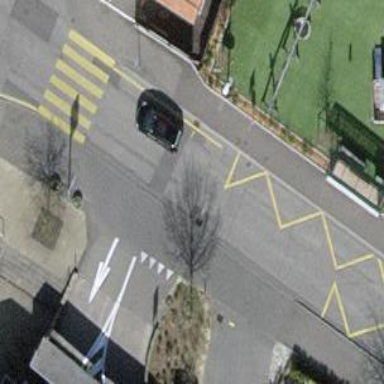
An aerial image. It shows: Sidewalk made of asphalt leading to platform for public transport.